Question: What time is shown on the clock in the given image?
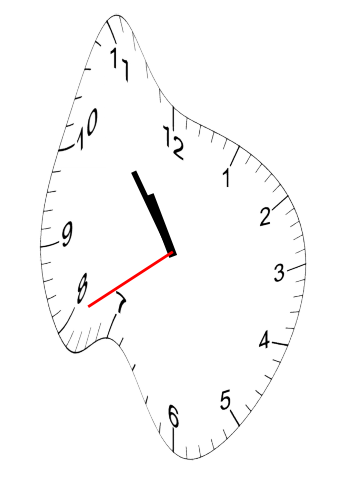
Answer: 10:53:40